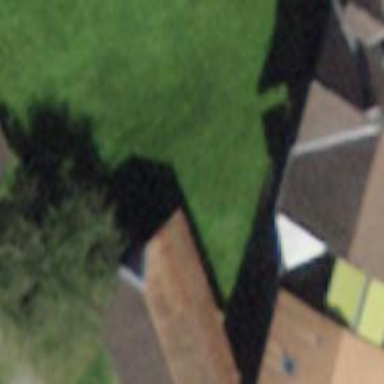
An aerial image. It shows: Barn.